Aerial crown-view tile of a tropical tree (Barro Colorado Island, Panama), acquired 20240813:
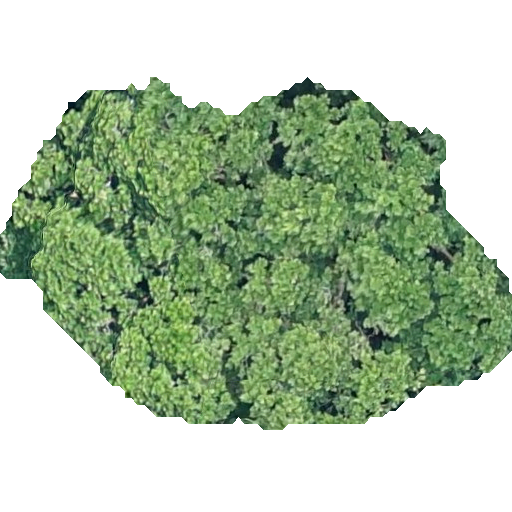
Species: Anacardium excelsum
GBIF accepted scientific name: Anacardium excelsum
Crown area: 199.414 m²